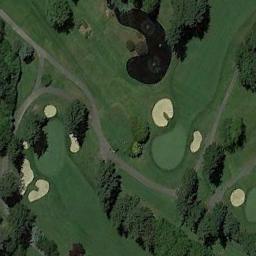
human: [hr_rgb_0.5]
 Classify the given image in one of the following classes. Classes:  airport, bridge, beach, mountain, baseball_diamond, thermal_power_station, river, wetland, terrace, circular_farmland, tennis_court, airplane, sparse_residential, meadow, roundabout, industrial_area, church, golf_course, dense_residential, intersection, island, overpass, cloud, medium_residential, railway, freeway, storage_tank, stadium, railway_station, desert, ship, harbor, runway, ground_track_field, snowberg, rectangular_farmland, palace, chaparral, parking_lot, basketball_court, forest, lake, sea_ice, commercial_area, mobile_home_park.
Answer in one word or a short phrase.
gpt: golf_course